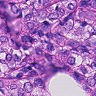
Metastatic tissue present: yes